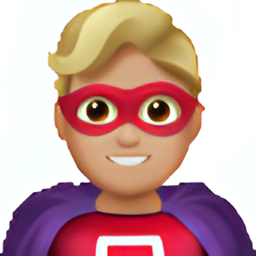
Name: man superhero medium light skin tone
Emoji: 🦸🏼‍♂️
Group: People & Body
Sub-group: person-fantasy